Current action and preconditions to check: trajectory_clear

Your task: For each precondition in the list above, predict whether it will hold at this action.

Consider the current scene as observed from the mobile robot's camera, and analyze the predicted future states of all dynamic agents (e.g., people, animals, vehicles, or any moving entities) within the NEXT SECOND.

IMPORTANT: Only answer "very likely" if you are absolutely certain—based on strong, clear evidence—that a dynamic agent will violate the precondition in the predicted future state. Do NOT answer "very likely" for unlikely, ambiguous, or low-probability risks.

Ask yourself for each precondition: Is there a high probability, with clear and convincing evidence, that the predicted future states of any dynamic agent will interfere with the predicted future state of the currently executing action within the NEXT SECOND, causing that precondition to fail?

Assess the risk level based on these predictions. Use "likely" or "very likely" if motions create a clear risk of interference.

Use "neutral" or "improbable" if agents are nearby but their predicted paths are clearly diverging or non-conflicting.

Failure Risk Categories: "very improbable", "improbable", "neutral", "likely", "very likely"

Answer Format: Output ONLY the probability_of_failure value from these categories: "very improbable", "improbable", "neutral", "likely", "very likely"

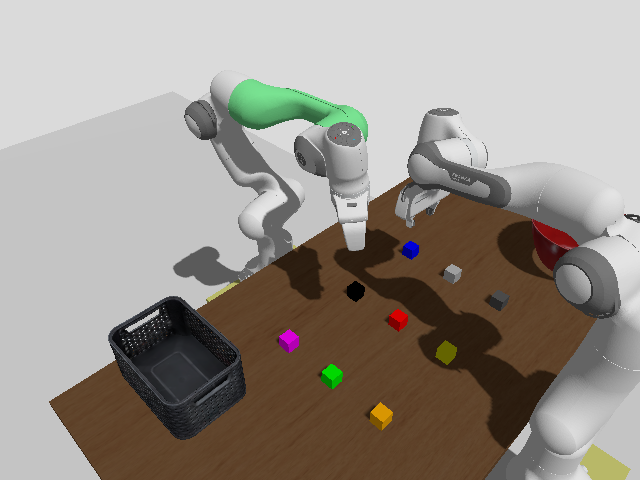

Answer: improbable